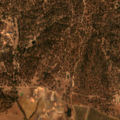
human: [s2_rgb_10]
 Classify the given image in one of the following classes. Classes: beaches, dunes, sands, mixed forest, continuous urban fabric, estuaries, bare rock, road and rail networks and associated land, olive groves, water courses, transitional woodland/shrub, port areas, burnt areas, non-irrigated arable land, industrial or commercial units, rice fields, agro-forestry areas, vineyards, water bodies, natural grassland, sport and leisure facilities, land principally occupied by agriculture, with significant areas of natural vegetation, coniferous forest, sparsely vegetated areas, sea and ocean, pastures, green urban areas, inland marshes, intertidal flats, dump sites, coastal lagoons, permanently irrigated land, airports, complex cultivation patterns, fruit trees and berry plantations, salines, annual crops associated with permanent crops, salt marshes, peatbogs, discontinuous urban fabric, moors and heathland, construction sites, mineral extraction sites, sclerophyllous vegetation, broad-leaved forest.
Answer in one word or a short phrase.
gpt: non-irrigated arable land, fruit trees and berry plantations, agro-forestry areas